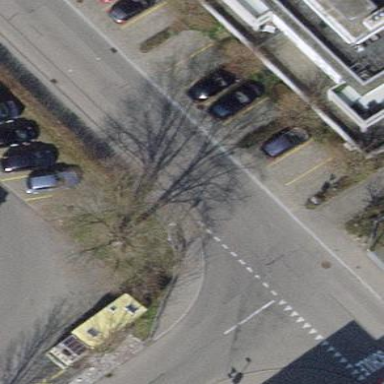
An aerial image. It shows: Street-side parking area.